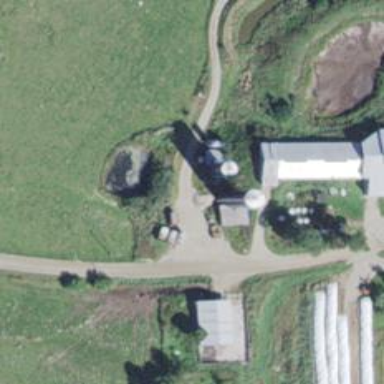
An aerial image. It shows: Silo.